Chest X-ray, AP view. Patient: 63 years old, sex M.
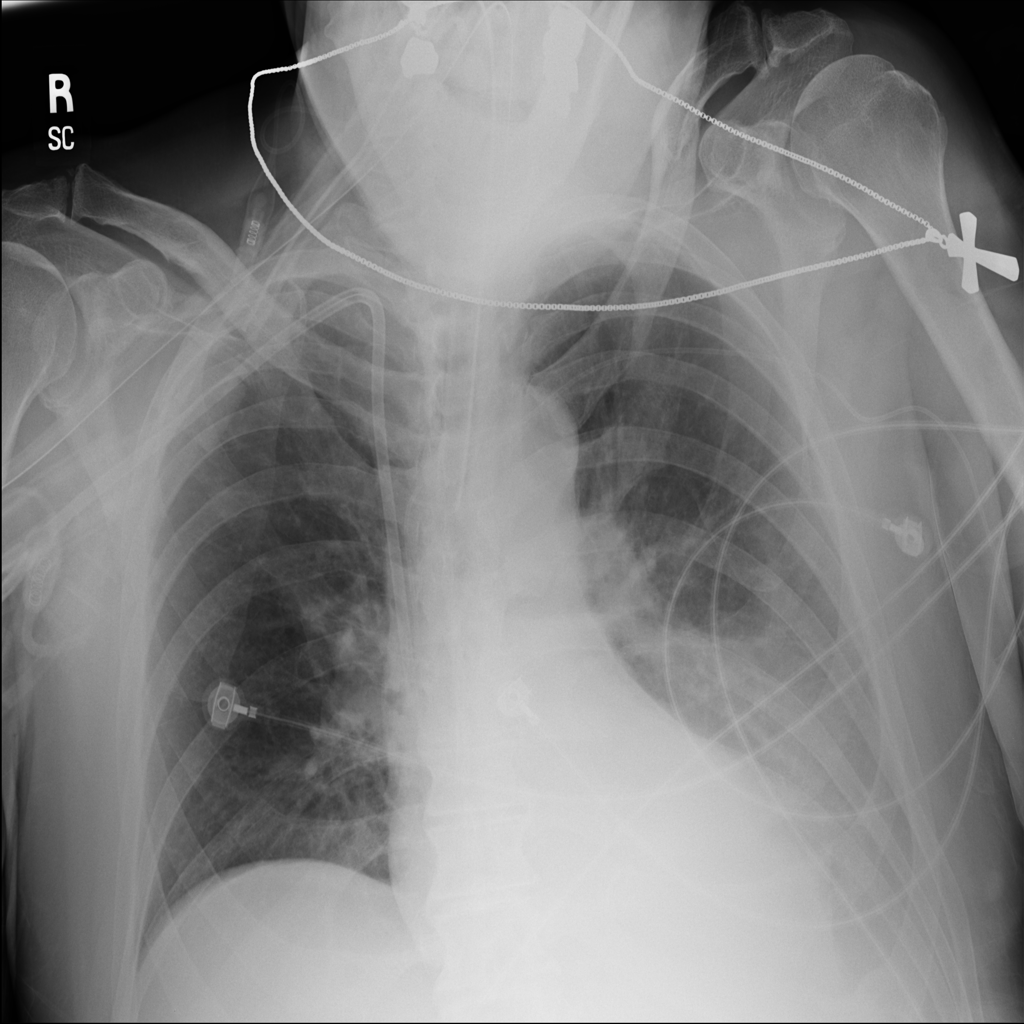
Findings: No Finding